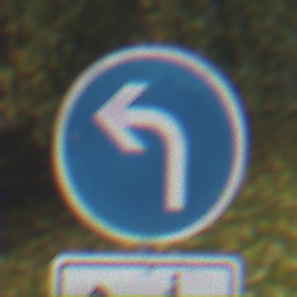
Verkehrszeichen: VorgeschriebeneFahrtrichtungLinks
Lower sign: MehrspurigeFahrzeugeFrei9
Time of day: MorningAfternoon
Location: Outdoor (Nature)
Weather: Overcast
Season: Autumn
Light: Natural